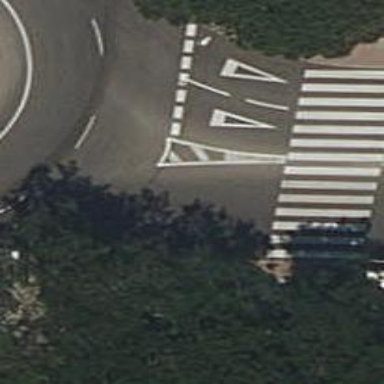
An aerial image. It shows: Road with "give way" sign.